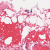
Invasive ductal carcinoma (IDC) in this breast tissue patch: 0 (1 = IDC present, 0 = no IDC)